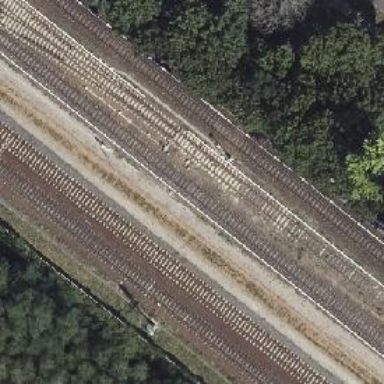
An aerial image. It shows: Railway signal.